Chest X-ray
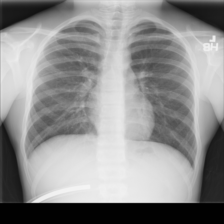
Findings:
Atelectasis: negative
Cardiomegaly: negative
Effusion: negative
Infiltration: negative
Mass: negative
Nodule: negative
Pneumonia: negative
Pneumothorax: negative
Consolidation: negative
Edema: negative
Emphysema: negative
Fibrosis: negative
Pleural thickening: negative
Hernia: negative